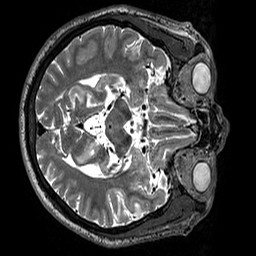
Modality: T2w
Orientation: axial
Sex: male
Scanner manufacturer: siemens
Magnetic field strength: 3 T
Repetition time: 3.2 s
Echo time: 0.409 s